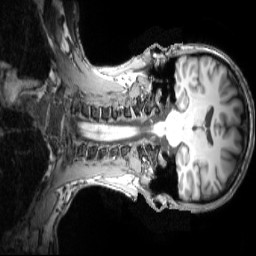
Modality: T1w
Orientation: coronal
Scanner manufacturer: siemens
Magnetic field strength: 3 T
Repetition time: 2.3 s
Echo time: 0.0033 s